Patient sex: M
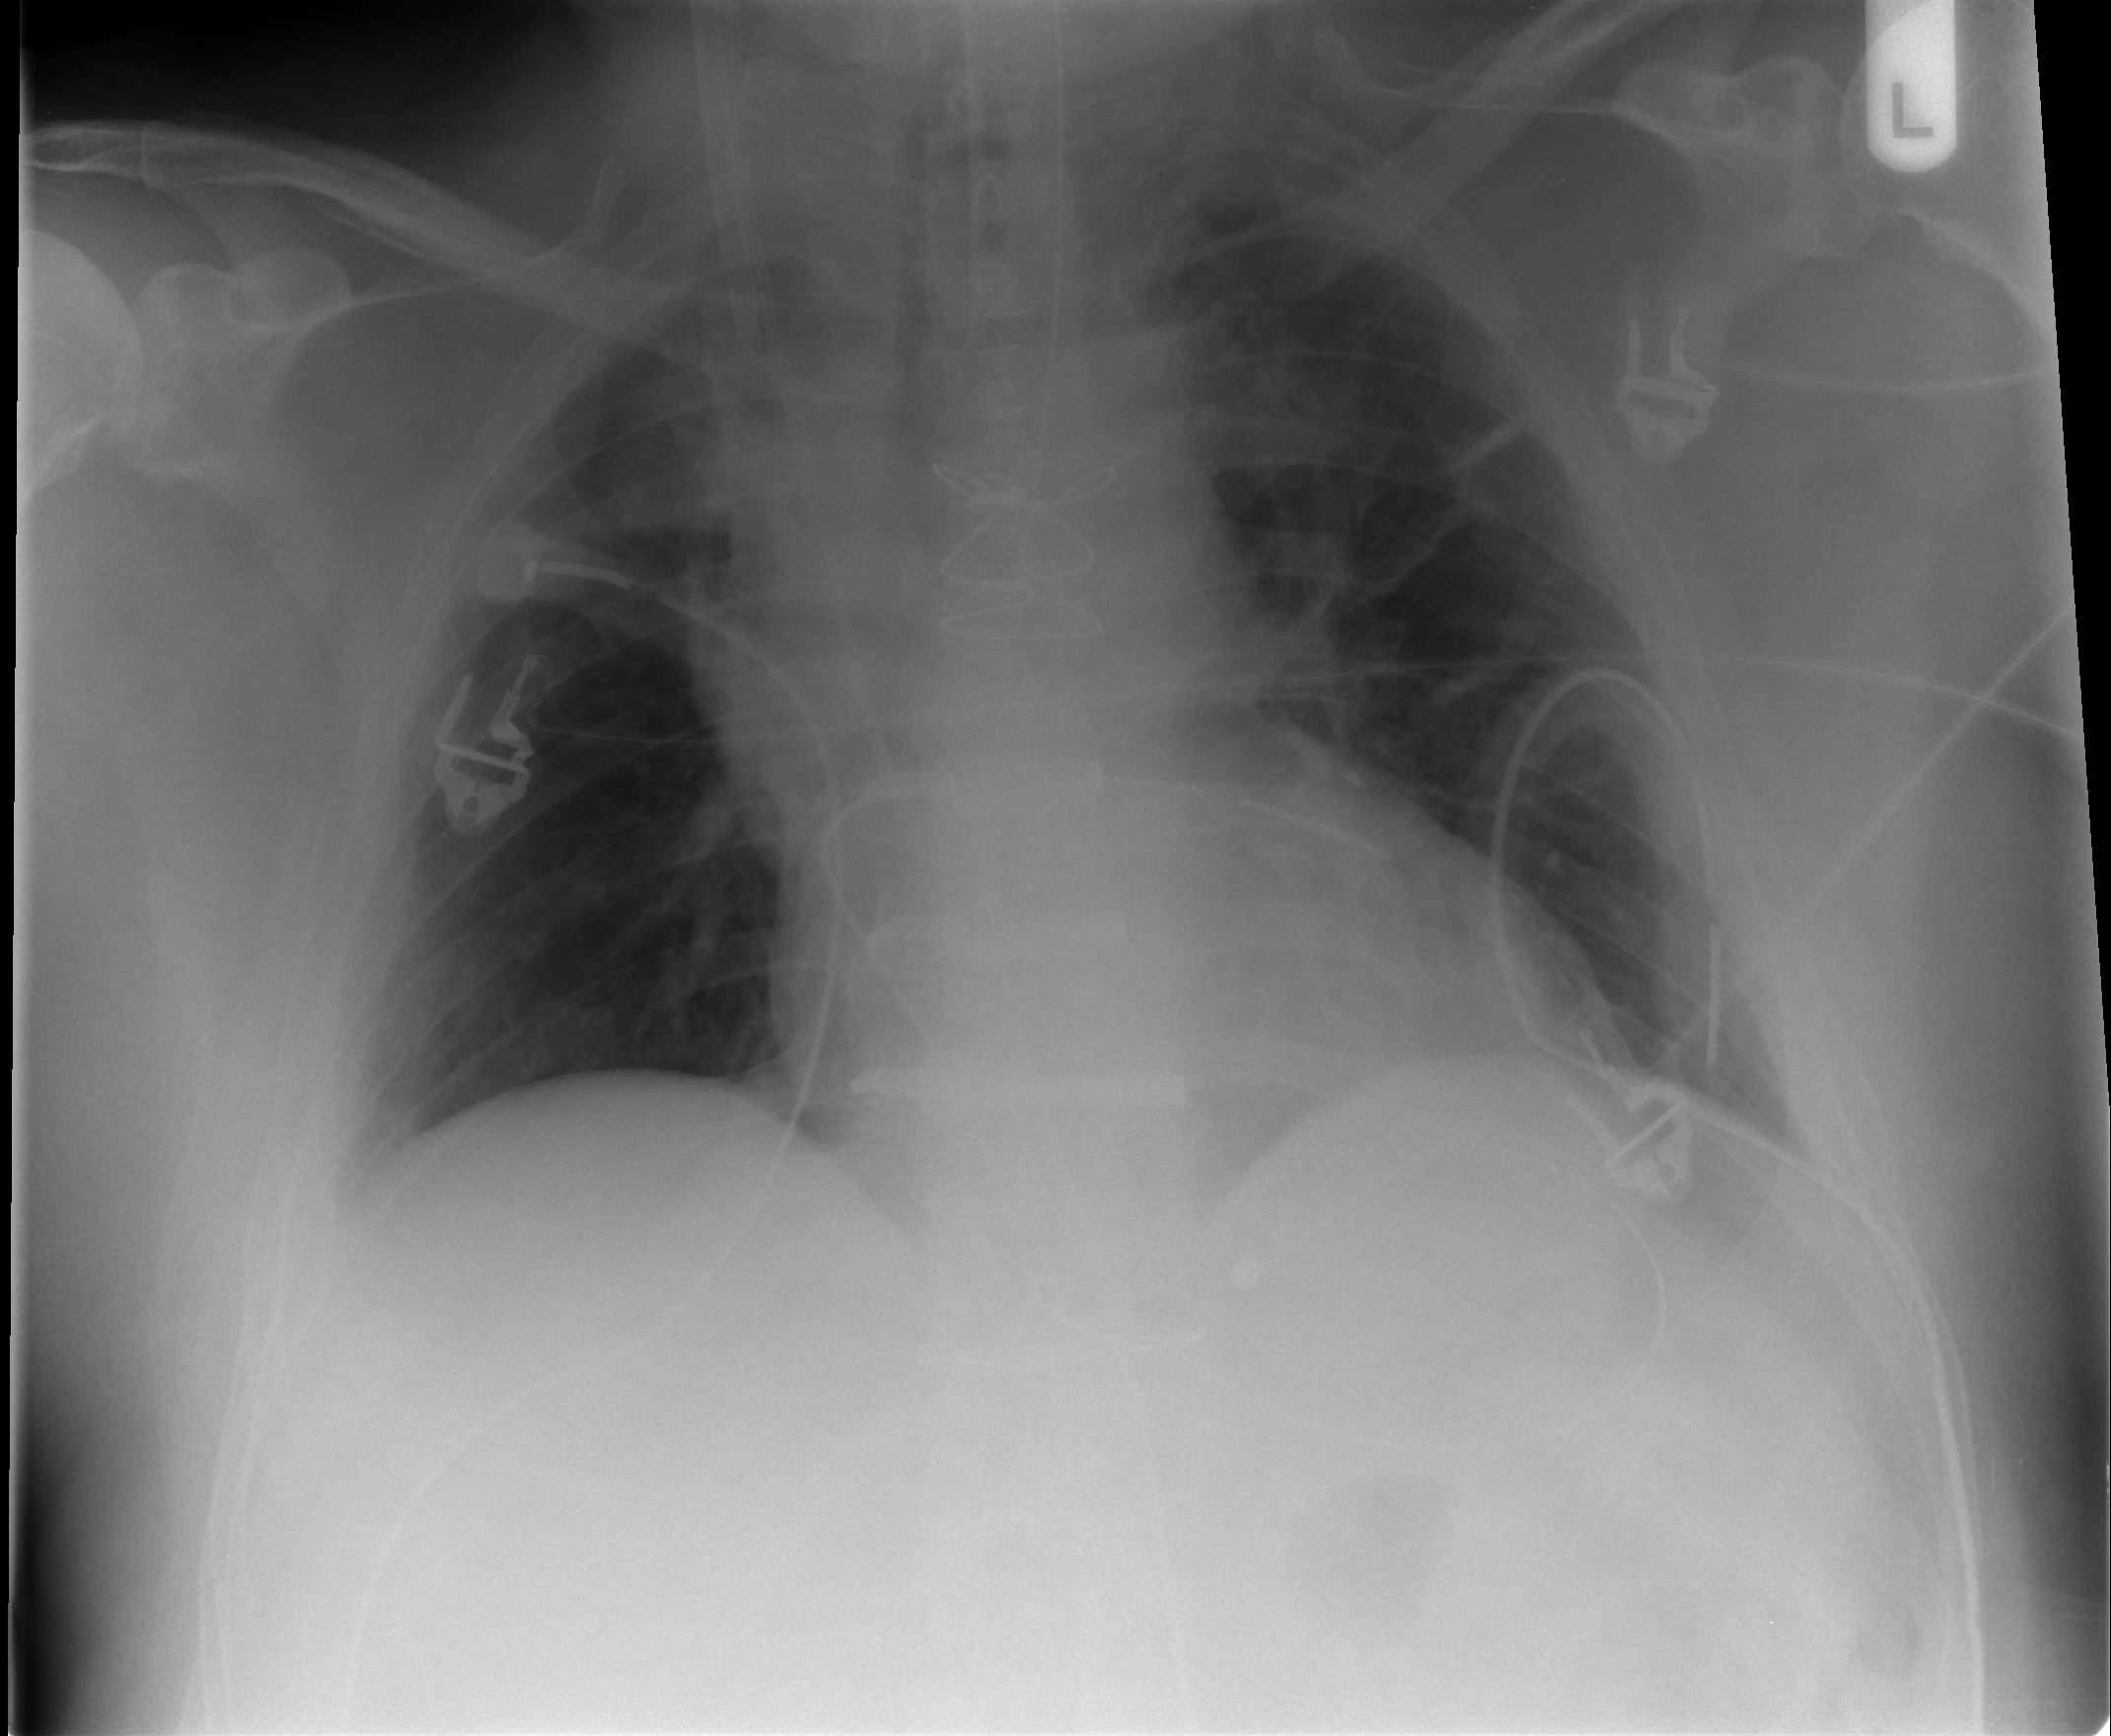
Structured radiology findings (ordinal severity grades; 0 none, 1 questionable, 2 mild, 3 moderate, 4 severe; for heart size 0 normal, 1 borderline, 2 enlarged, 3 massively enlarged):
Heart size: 1
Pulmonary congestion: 0
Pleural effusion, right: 0
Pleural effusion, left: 0
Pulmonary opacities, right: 0
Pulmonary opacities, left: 0
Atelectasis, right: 1
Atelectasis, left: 1